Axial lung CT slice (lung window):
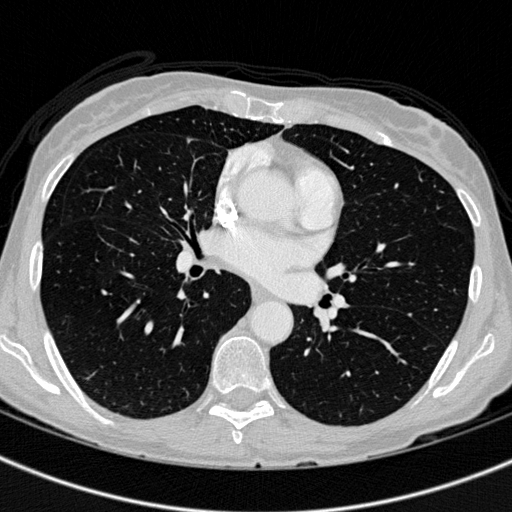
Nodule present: no